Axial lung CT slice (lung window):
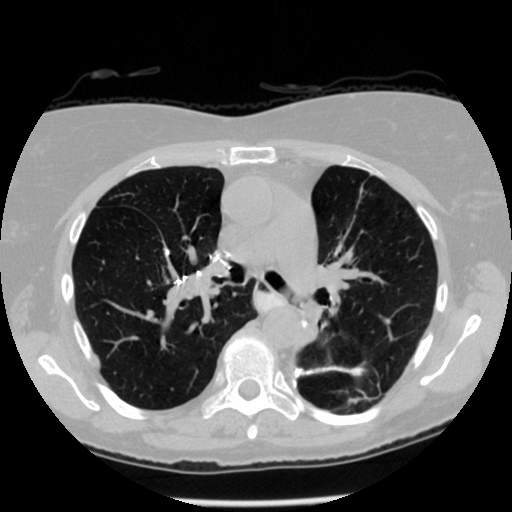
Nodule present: no